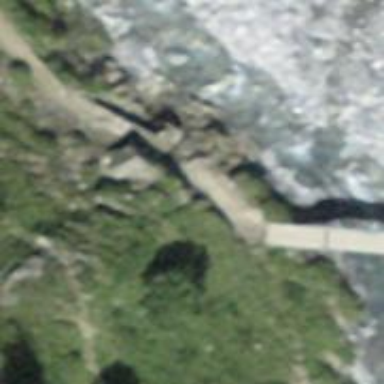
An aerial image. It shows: Dirt path crossing over bridge.